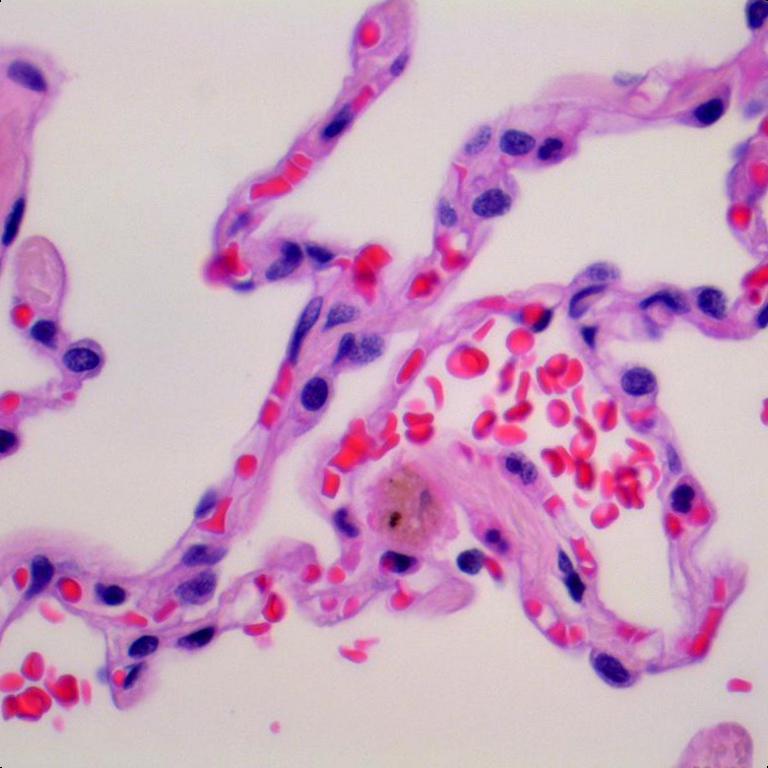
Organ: lung
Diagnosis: benign